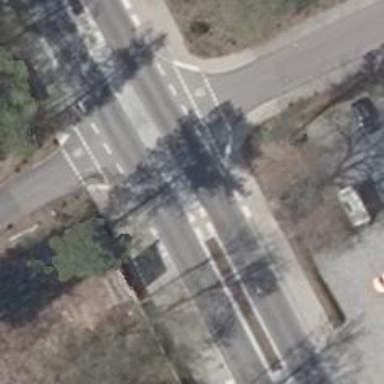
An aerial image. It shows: Traffic calming island.